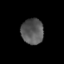
Tissue: lung
Cell type: Epithelial cells
Senescence score: 0.1714
Nuclear area (px): 560
Mean DAPI intensity: 87.613